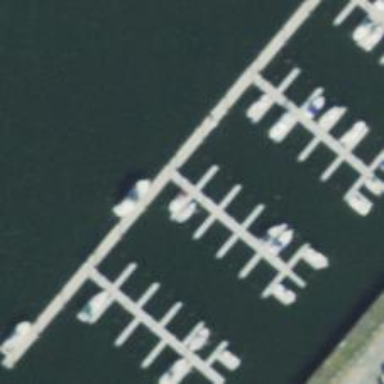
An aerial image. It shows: Pier with mooring facilities.